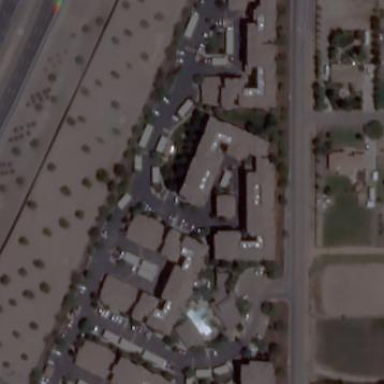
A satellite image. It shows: Residential area with apartments.